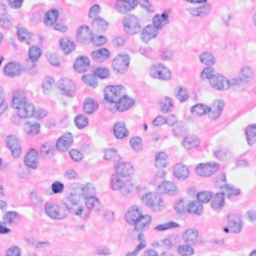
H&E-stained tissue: Breast